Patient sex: F
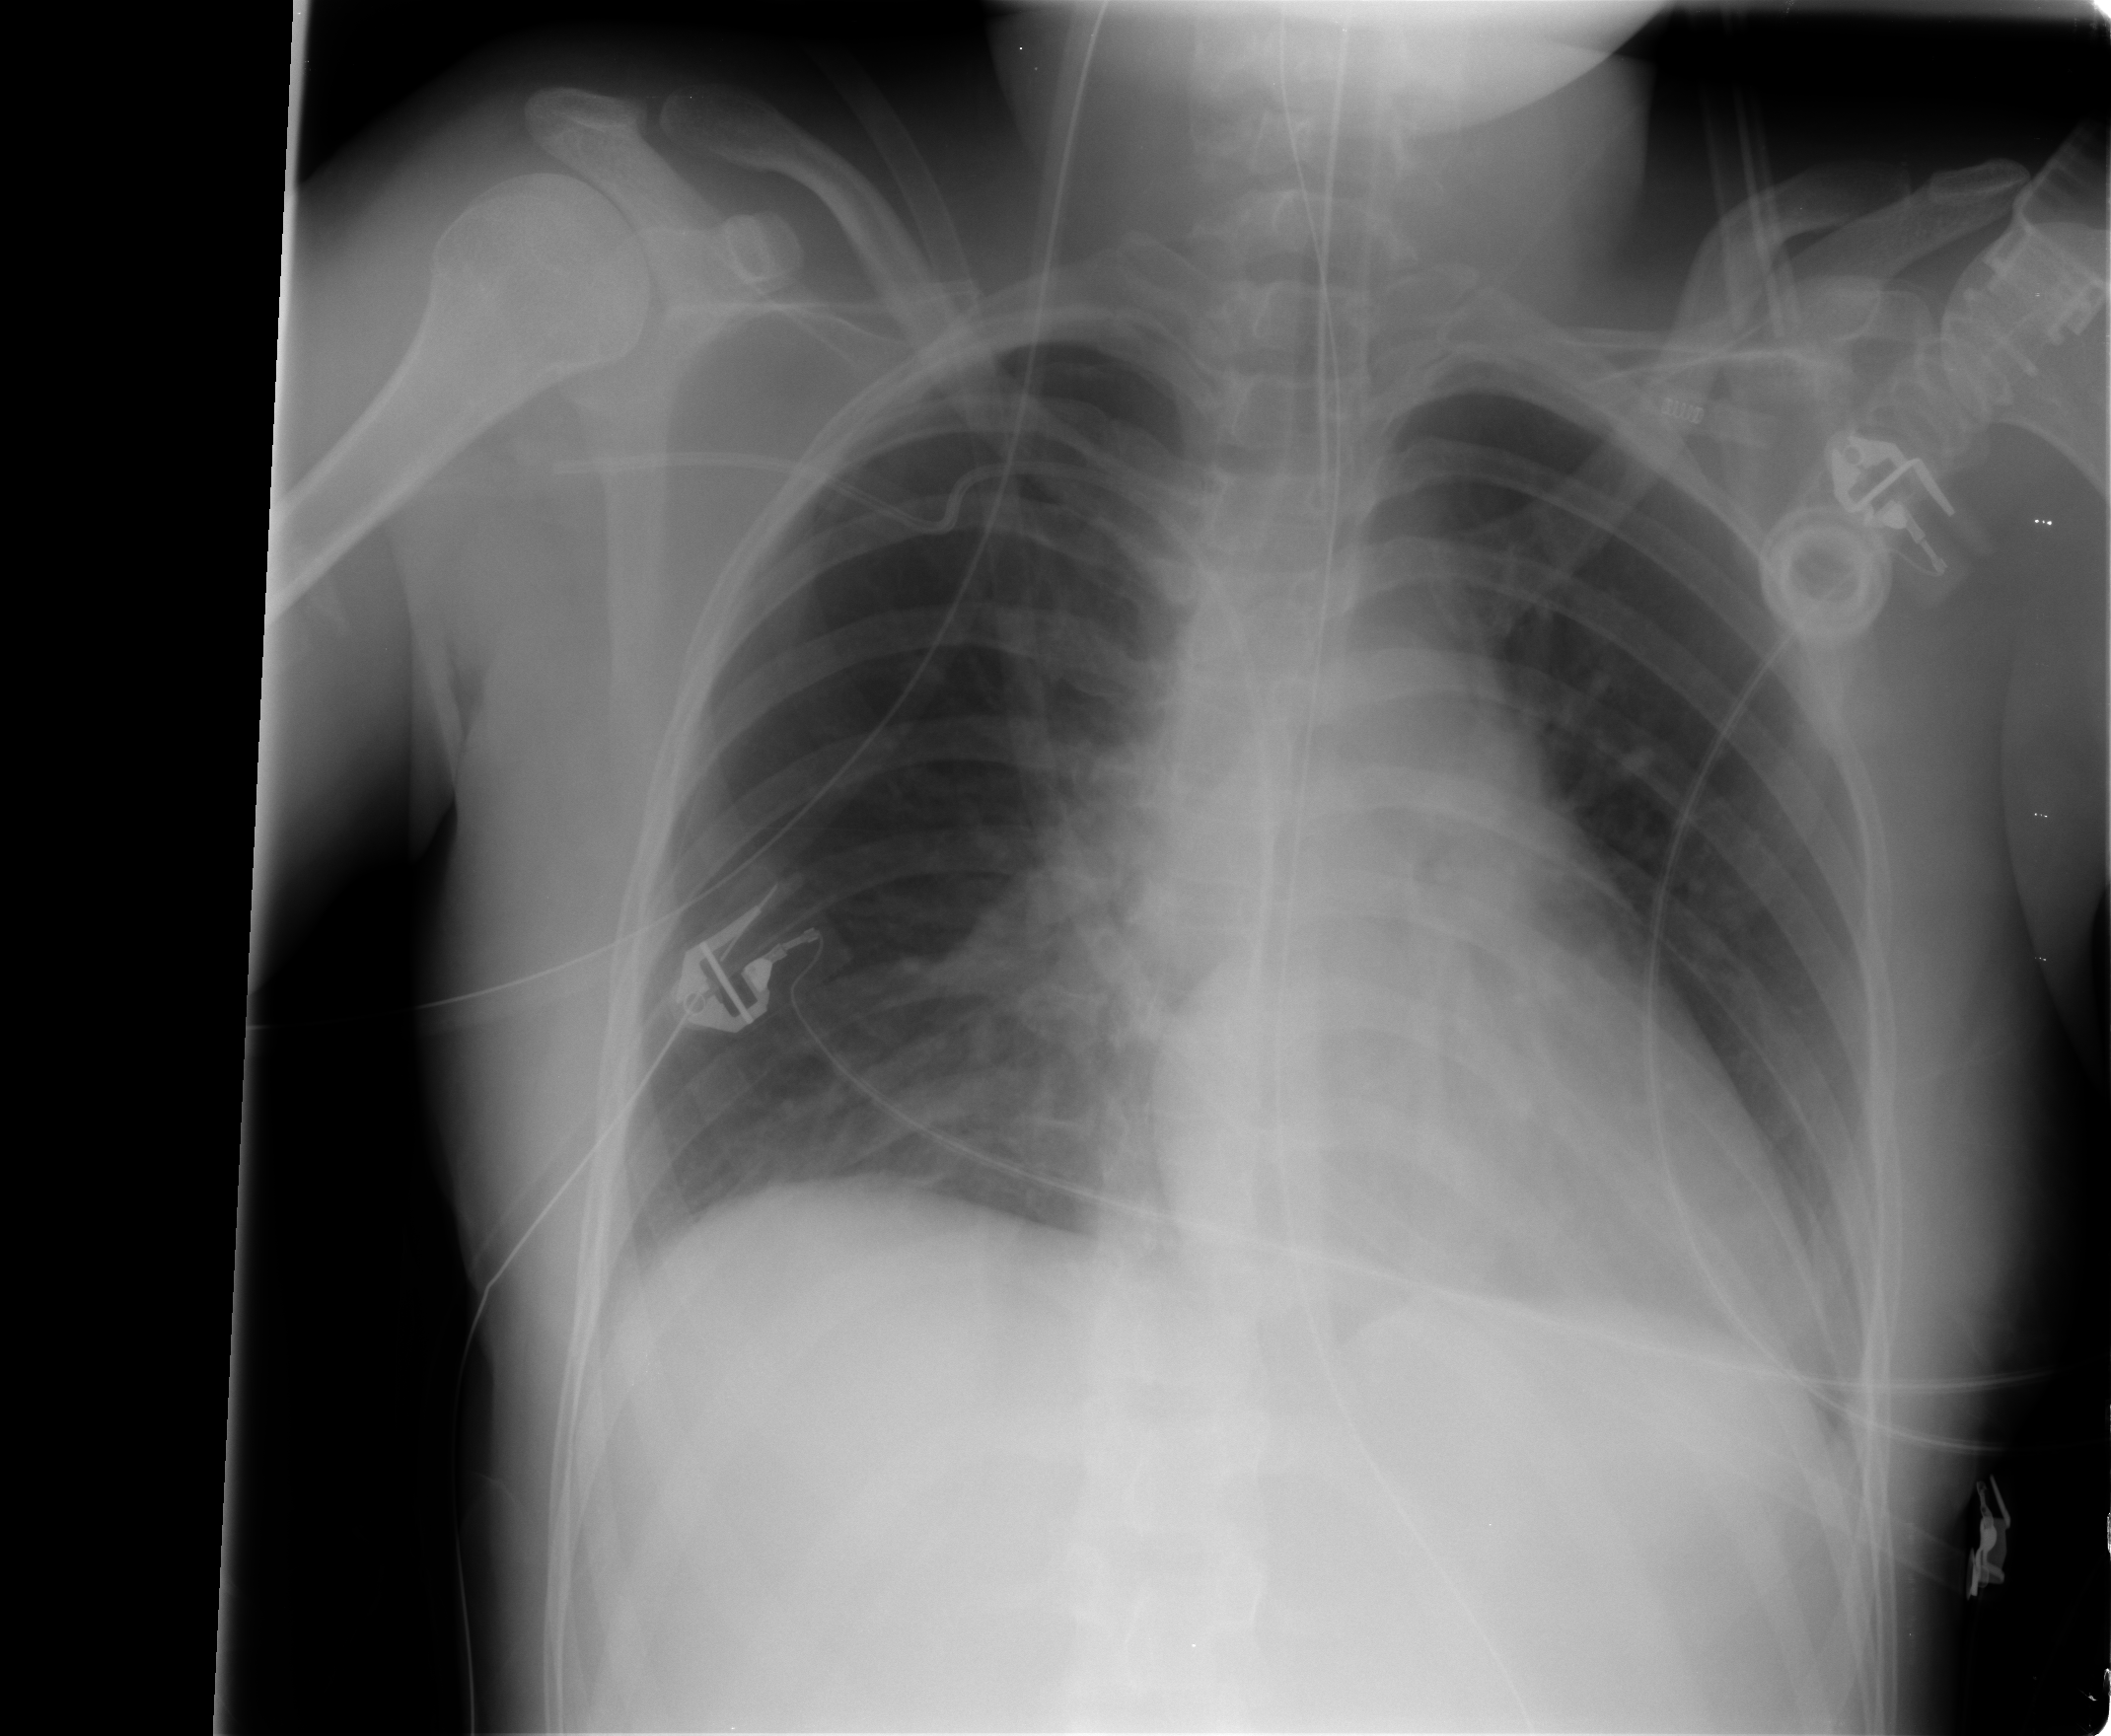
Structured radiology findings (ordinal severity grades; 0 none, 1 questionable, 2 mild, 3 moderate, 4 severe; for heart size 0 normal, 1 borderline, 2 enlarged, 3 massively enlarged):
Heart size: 2
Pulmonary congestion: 1
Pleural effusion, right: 0
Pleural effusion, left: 0
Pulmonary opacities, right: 0
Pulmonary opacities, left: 0
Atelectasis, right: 2
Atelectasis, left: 2